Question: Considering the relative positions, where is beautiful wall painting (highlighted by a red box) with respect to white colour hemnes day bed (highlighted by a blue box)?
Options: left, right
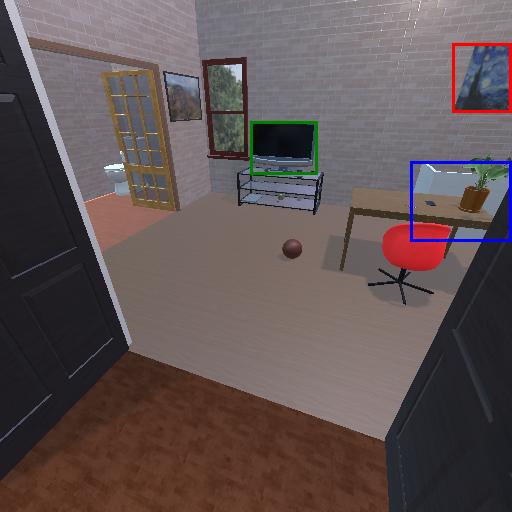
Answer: left